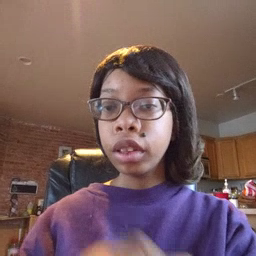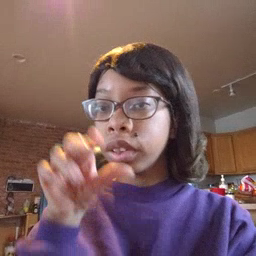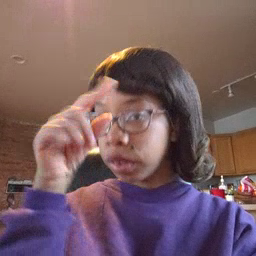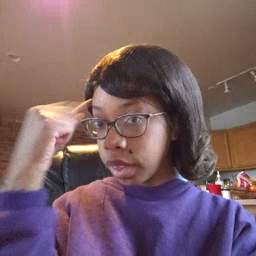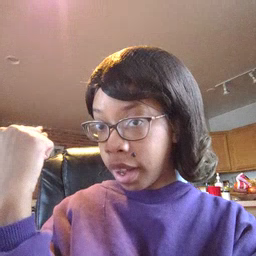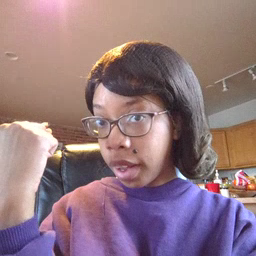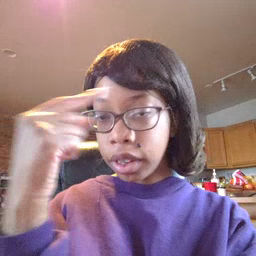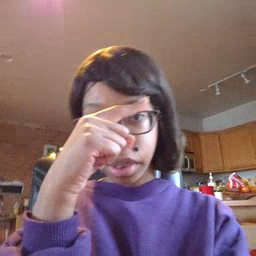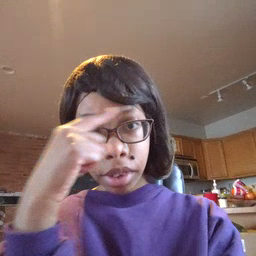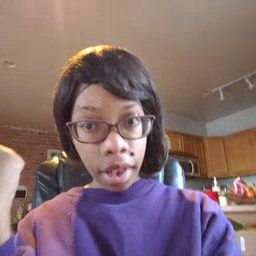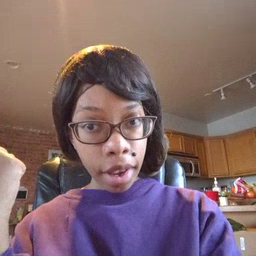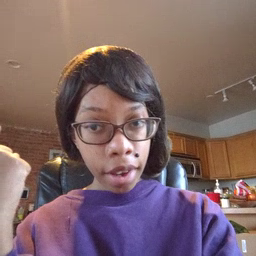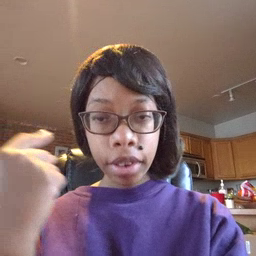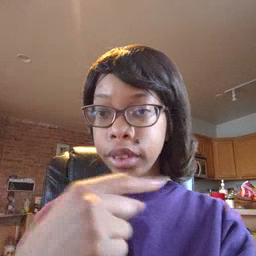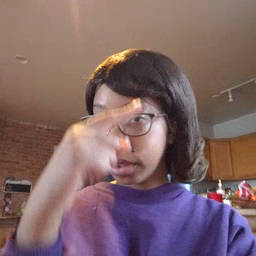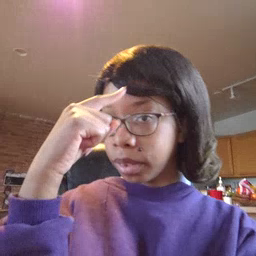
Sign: black